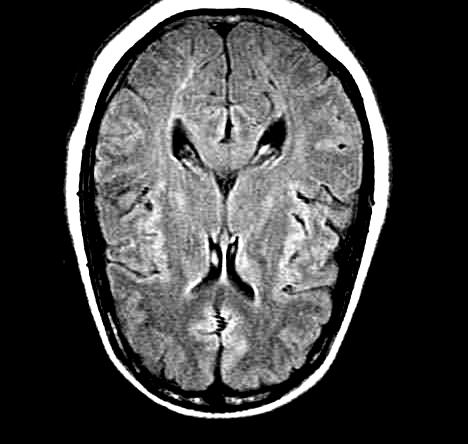
Label: notumor